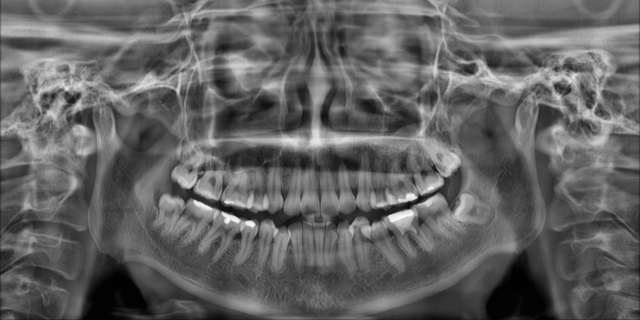
adult